Question: I am attempting to replicate a deep neural network from a research paper. The architecture can be found here:

I have completed designing the model, and now I am attempting to prepare training data. I have been using the tensorflow tutorials found here as a guide: <URL>
In the case of the mnist data, a 27x27 image is converted to a 1d vector for x. On the other hand, y_ has the shape [none, 10] because each image has the possibility to labeled 10 different ways (0-9)
'''
x = tf.placeholder(tf.float32, shape=[None, 784])
y_ = tf.placeholder(tf.float32, shape=[None, 10])
'''
My data is a 32x32x7 3d image so x is easy to calculate.
'''
x = tf.placeholder(tf.float32, shape=[None, 7168])
'''
. I believe the density values will be loaded into x and the labels would be loaded into y. Is this a correct assumption or should I be loading my data in a different way?
'''
y_ = tf.placeholder(tf.float32, shape=[None, 7168])
'''
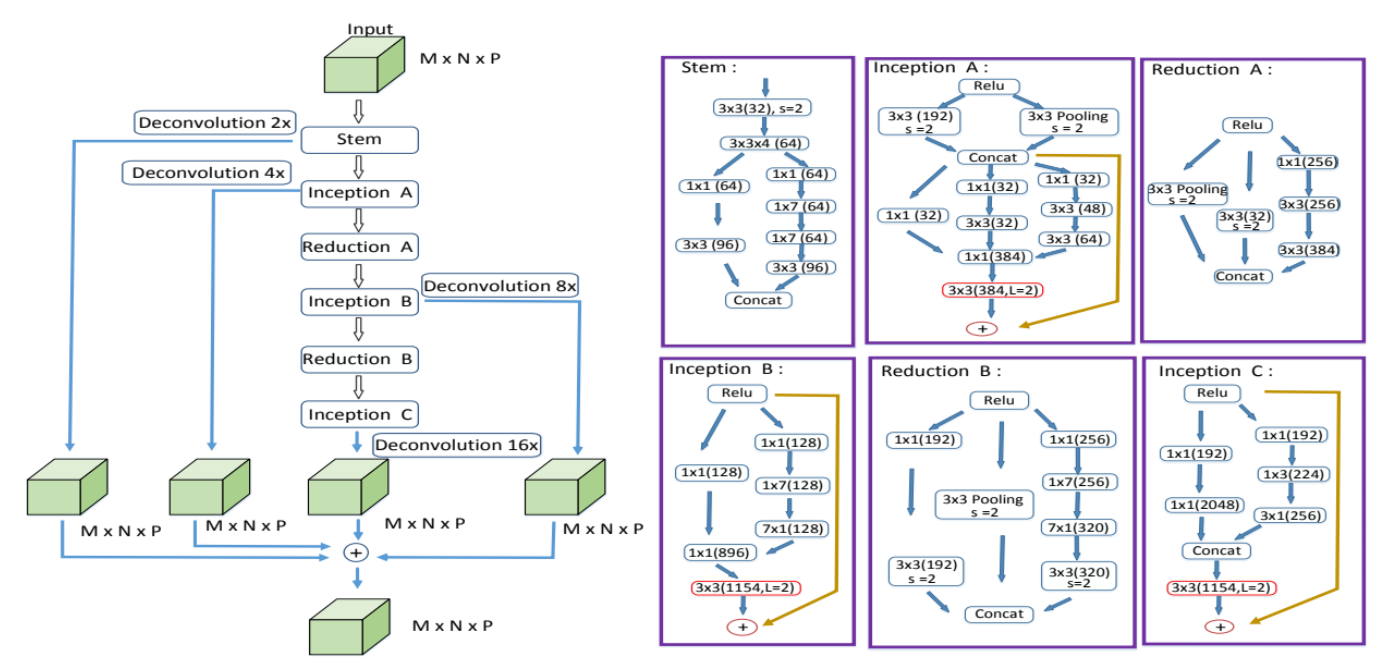
Answer: > my image is 32x32x7, each pixel has a density and label associated with it
If so, then the output of the network, and the target 'y_', would be of shape:
'''
[
None, # Batch size
32 * 32 * 7, # Vector size
N # N target labels (one hot encoded)
]
'''